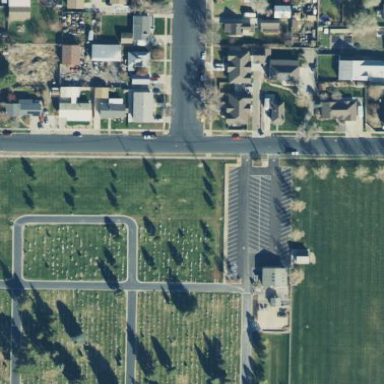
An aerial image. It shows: Sector of the cemetery with grass.